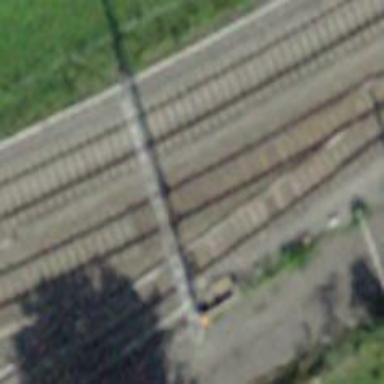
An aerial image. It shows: Railway switch.